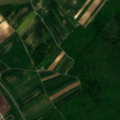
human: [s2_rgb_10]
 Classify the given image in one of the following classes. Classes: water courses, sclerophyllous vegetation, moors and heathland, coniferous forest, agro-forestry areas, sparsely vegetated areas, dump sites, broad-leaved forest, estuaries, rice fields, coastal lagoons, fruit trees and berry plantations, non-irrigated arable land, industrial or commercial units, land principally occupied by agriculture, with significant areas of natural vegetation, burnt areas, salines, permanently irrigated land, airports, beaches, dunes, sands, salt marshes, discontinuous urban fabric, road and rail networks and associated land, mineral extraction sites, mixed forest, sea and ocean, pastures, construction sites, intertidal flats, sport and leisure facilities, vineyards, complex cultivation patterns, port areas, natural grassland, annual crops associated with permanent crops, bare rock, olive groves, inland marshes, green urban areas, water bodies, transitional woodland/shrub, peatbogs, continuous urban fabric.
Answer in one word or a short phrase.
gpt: discontinuous urban fabric, non-irrigated arable land, land principally occupied by agriculture, with significant areas of natural vegetation, broad-leaved forest